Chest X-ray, PA view. Patient: 44 years old, sex M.
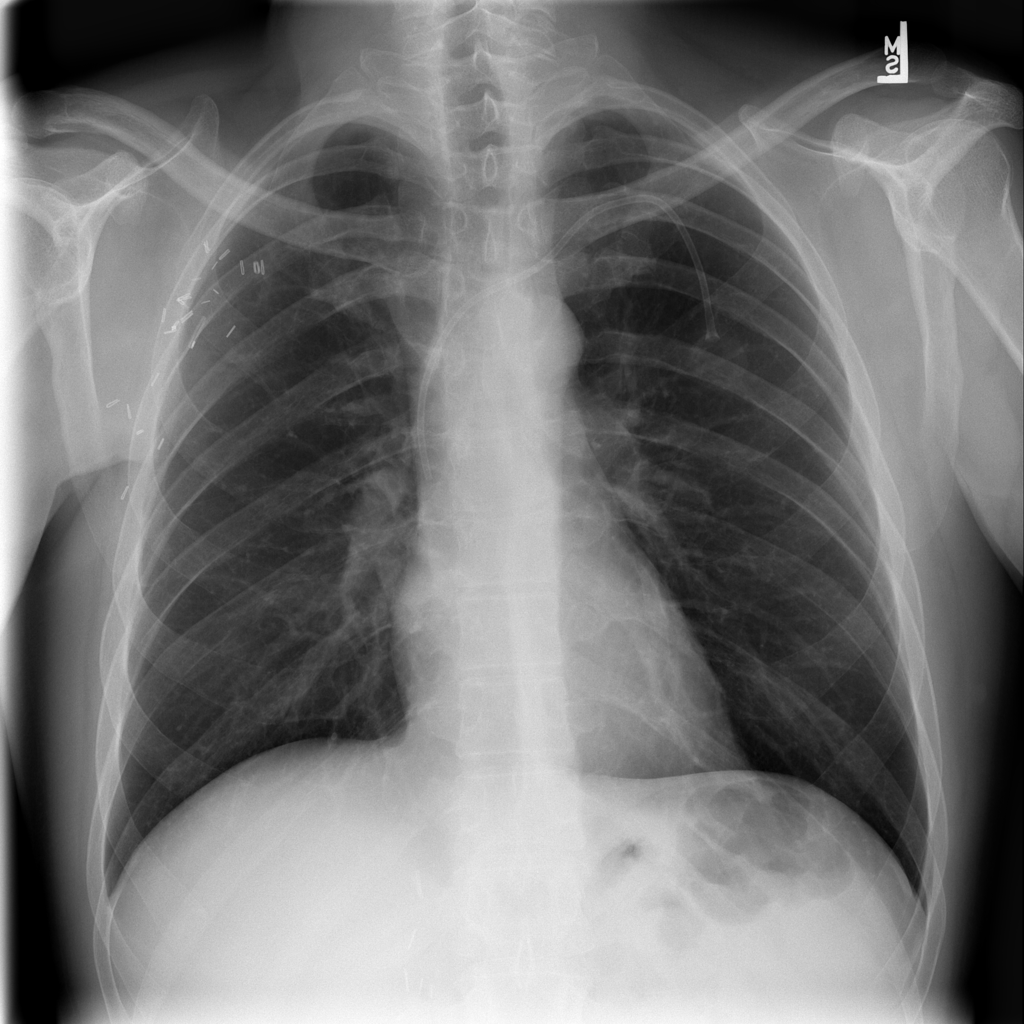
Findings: No Finding